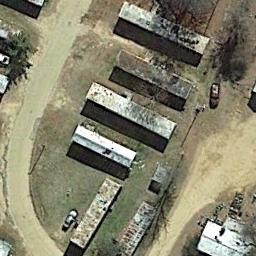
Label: mobile_home_park